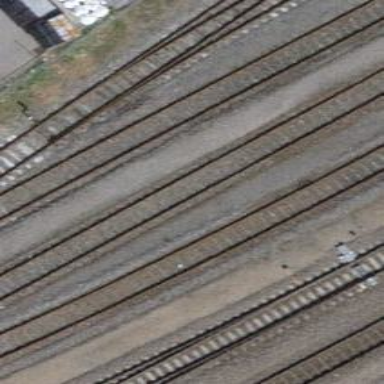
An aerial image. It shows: Single railway siding track.